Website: bh-photo
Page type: customer-info-address
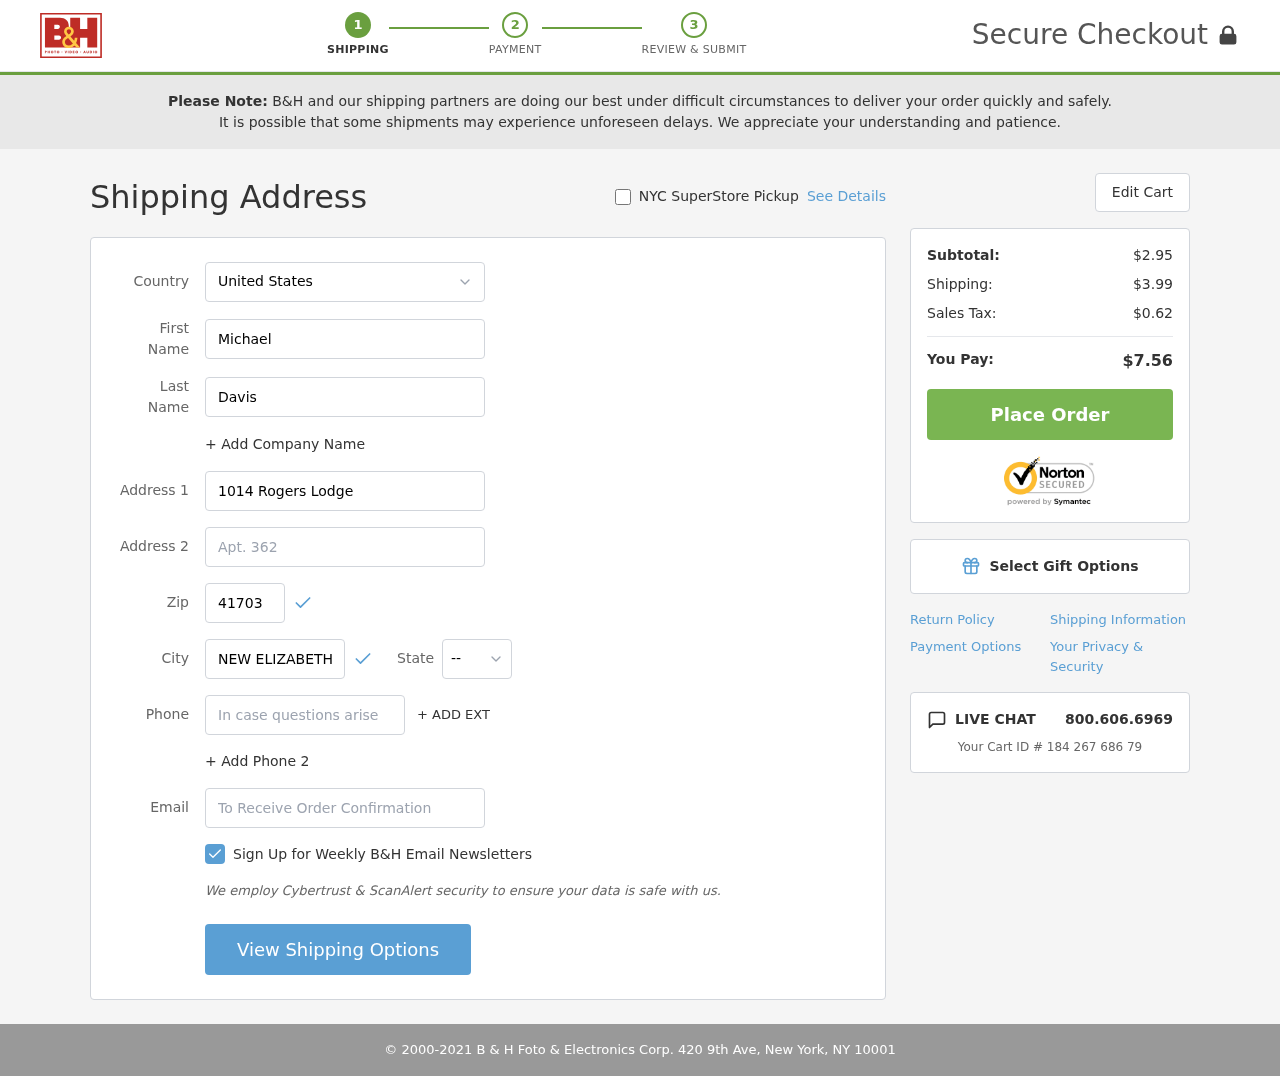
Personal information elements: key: PII_CITY
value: New Elizabethberg
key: PII_COUNTRY
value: United States
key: PII_EMAIL
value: michael.davis@gmail.com
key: PII_FIRSTNAME
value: Michael
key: PII_LASTNAME
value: Davis
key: PII_PHONE
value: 5139827659
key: PII_POSTCODE
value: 41703
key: PII_STATE_ABBR
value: LA
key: PII_STREET
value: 1014 Rogers Lodge
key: PII_STREET2
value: Apt. 362
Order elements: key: ORDER_SUBTOTAL
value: $2.95
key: ORDER_SHIPPING_COST
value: $3.99
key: ORDER_TAX
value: $0.62
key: ORDER_TOTAL
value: $7.56
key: ORDER_ID
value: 184 267 686 79